Question: I'm struggling doing the following thing:
I did a simulation of a Stock Price, and saved the numbers in a matrix (each simulation is by columns, in row there are time instants).
Here is the first part of the code that I used to set the parameters to simulate, I will save the trajectories in a matrix STORE_SIM
'''
r=0.05 %parameters
mu = r; sigma = 0.5; S0 = 12;
T = 1;
TIME = 10;
Dt = 1/TIME;
SIM=50
BARR=8
STORE_SIM=zeros(TIME+1,SIM);
'''
I added an extra row to insert the starting value of the stock price S0=12 for plotting from the starting point.
Now what I had done here is:
(there could be more times that the price passes the threshold, but it's sufficient that was passed once.
On the other hand,
'''
for i=1:SIM
DW = sqrt(Dt)*randn(1,TIME);
W = cumsum(DW);
Strue = S0*exp((mu-0.5*sigma^2)*([Dt:Dt:T])+sigma*W);
STORE_SIM(1,i)=S0
STORE_SIM(2:TIME+1,i)=Strue
idx = STORE_SIM>BARR;
to_del=all(idx,1);
STORE_SIM_1=STORE_SIM;
STORE_SIM_1(:,to_del)=0;
index = STORE_SIM<BARR
logic=any(index)
NOTACTIVE=STORE_SIM
NOTACTIVE(:,logic)=0
end
'''
Now that I had done these two matrices, I plotted in the following way:
'''
figure(1)
hold on
xlim([1 12])
for i=1:SIM
plot(NOTACTIVE(:,i),'--')
end
hold on
for i=1:SIM
plot(STORE_SIM_1(:,i),'k')
end
hold on
plot([1,12],[8,8],'r','LineWidth',3)
'''
Now what I'd like to do is to add to this plot some red lines representing each one .
1. I don't know how to set a matrix in which I can save the row number which correspond to the first time the threshold was passed,
2. I don't know how to add these feature to my plot in way that looks like to my picture.

BTW. If you have suggestion on the code in general, please let me know.
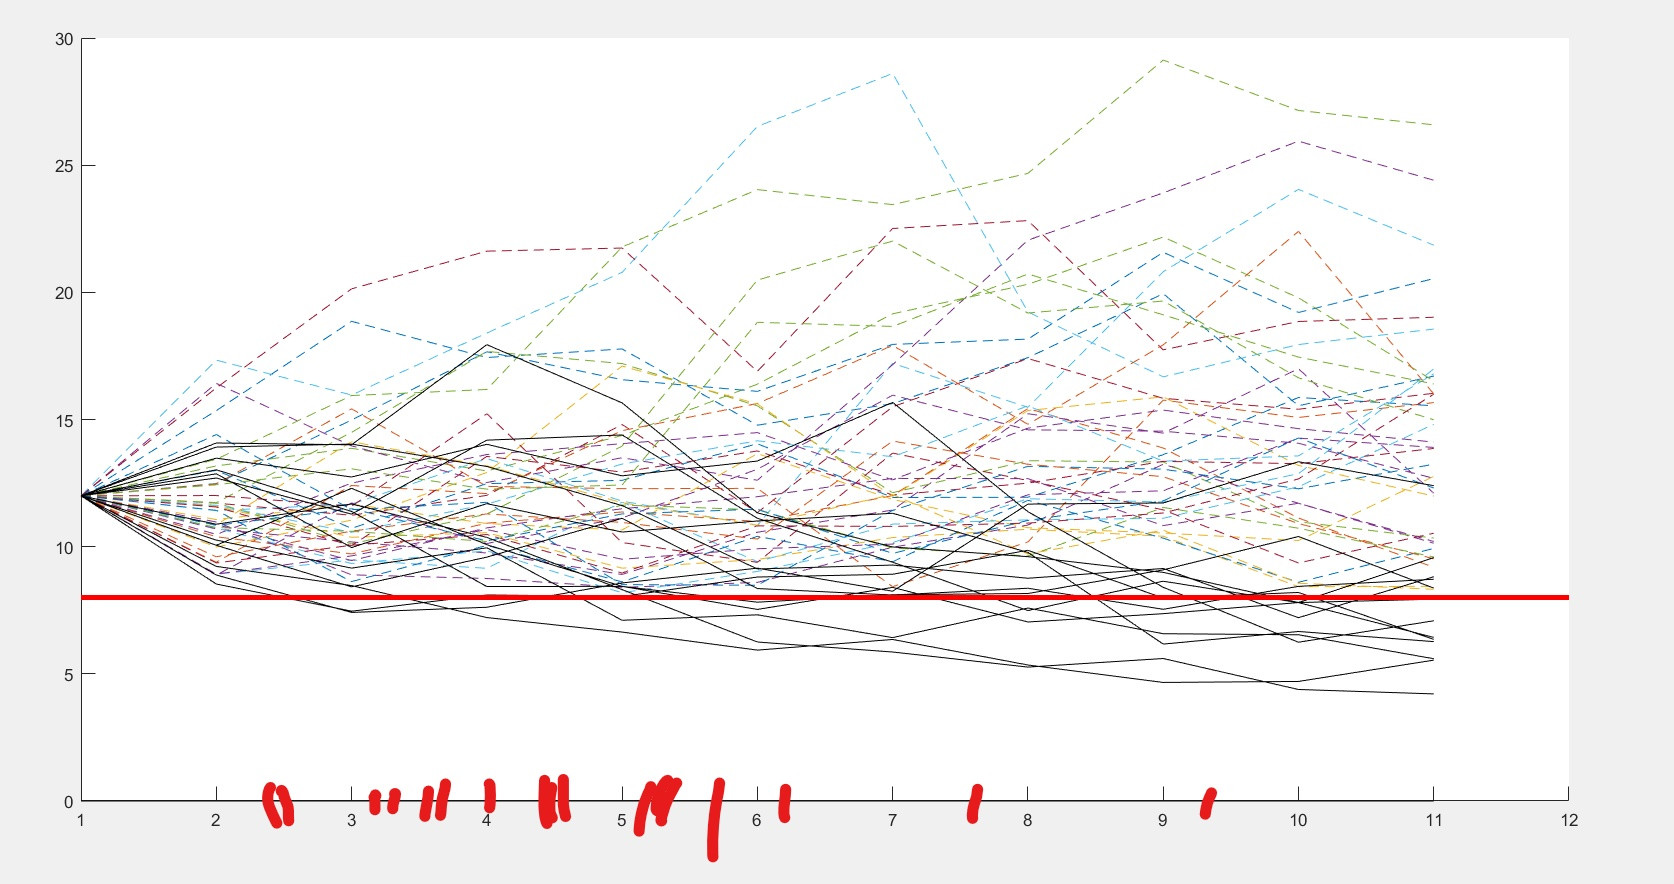
Answer: Actually, there are a lot of improvements that can be applied to your code... but instead of adjusting it step by step, I decided to change it completely vectorizing the whole process. Hence, I think it's kinda pointless to list 'em all since they are no more... but I'll focus on what remains:
- - -
Here is the final code:
'''
% Define the simulation parameters...
mu = 0.05;
sigma = 0.5;
s0 = 12;
n = 50;
thr = 8;
% Define the time parameters...
tn = 1;
t = 10;
dt = 1 / t;
tl = t + 1;
% Perform the simulation...
s0_all = repmat(s0,1,n);
t_all = repmat((dt:dt:tn).',1,n);
sim = [s0_all; repmat(s0_all,t,1) .* exp(((mu - 0.5 * sigma^2) .* t_all) + (sigma .* cumsum(sqrt(dt) .* randn(t,n))))];
% Split the simulations into two groups based on the threshold...
idx = any(sim < thr,1);
bad = sim(:,idx);
sim(:,idx) = [];
% Find the spots where the thresholds are violated...
[bad_rows,bad_cols] = find(bad < thr);
[~,bad_rows_uni_idx] = unique(bad_cols,'first');
bad_x = unique(bad_rows(bad_rows_uni_idx));
% Plot the figure...
figure();
xlim([1 tl]);
hold on;
for ii = 1:size(bad,2)
plot(bad(:,ii),'Color',[0.5 0.5 0.5],'LineStyle','--');
end
for ii = 1:size(sim,2)
plot(sim(:,ii));
end
for ii = 1:numel(bad_x)
line(repelem(bad_x(ii),2),[0 thr],'Color','r','LineWidth',3);
end
line([1 tl],[thr thr],'Color','r','LineWidth',3);
hold off;
'''
And this is the final output:
<URL>